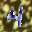
Label: 4